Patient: sex M, age 64
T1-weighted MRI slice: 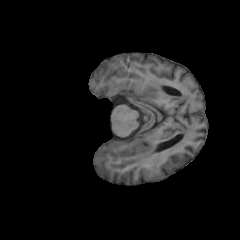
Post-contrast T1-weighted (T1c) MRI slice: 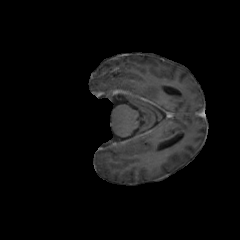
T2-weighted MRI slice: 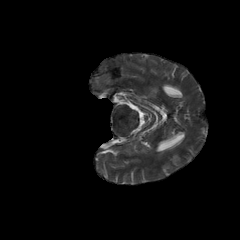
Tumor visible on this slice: no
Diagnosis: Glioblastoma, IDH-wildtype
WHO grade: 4